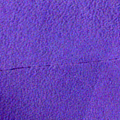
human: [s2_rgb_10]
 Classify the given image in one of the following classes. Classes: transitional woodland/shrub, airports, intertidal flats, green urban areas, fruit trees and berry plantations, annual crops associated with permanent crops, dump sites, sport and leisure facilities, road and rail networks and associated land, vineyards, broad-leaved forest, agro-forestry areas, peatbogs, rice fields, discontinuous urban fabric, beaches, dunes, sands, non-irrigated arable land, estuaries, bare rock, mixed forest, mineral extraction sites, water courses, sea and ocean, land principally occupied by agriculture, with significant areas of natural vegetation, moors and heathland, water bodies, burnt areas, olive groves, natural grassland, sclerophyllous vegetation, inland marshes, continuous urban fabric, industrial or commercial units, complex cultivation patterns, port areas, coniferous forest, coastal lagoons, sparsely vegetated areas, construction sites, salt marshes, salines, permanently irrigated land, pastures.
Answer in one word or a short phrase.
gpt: water bodies